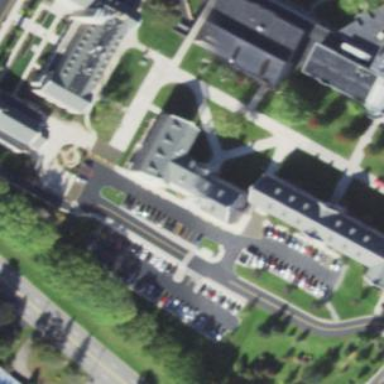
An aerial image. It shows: College building.